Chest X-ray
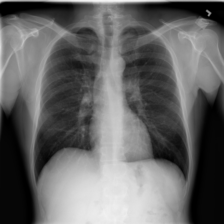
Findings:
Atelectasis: negative
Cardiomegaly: negative
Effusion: negative
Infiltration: negative
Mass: negative
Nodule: negative
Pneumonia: negative
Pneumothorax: negative
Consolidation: negative
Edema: negative
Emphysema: negative
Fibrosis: negative
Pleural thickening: negative
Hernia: negative